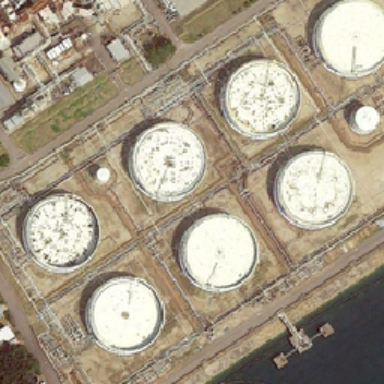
Many houses and trees are beside many reservoirs .